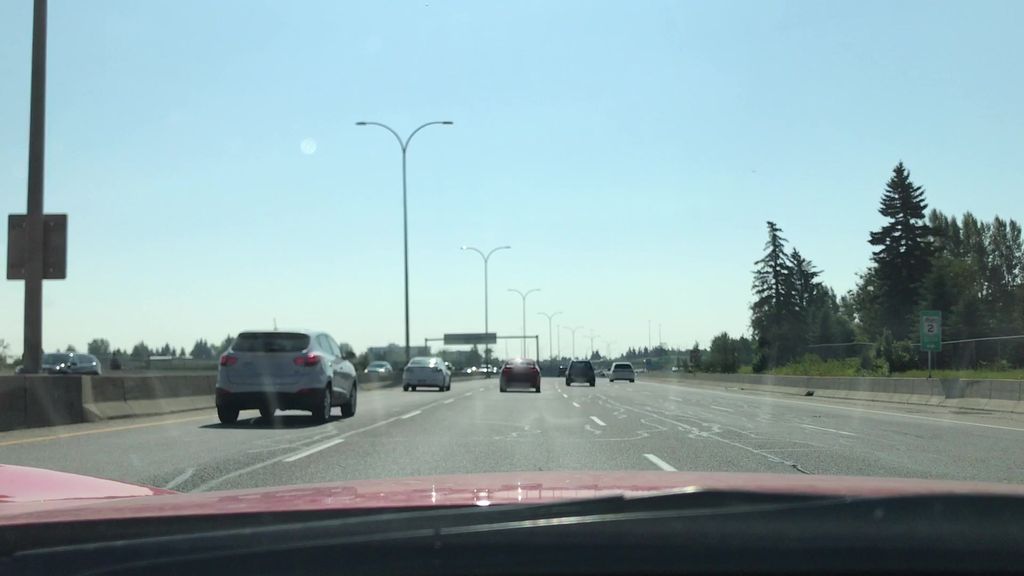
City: calgary